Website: crate-barrel
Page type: address-validator
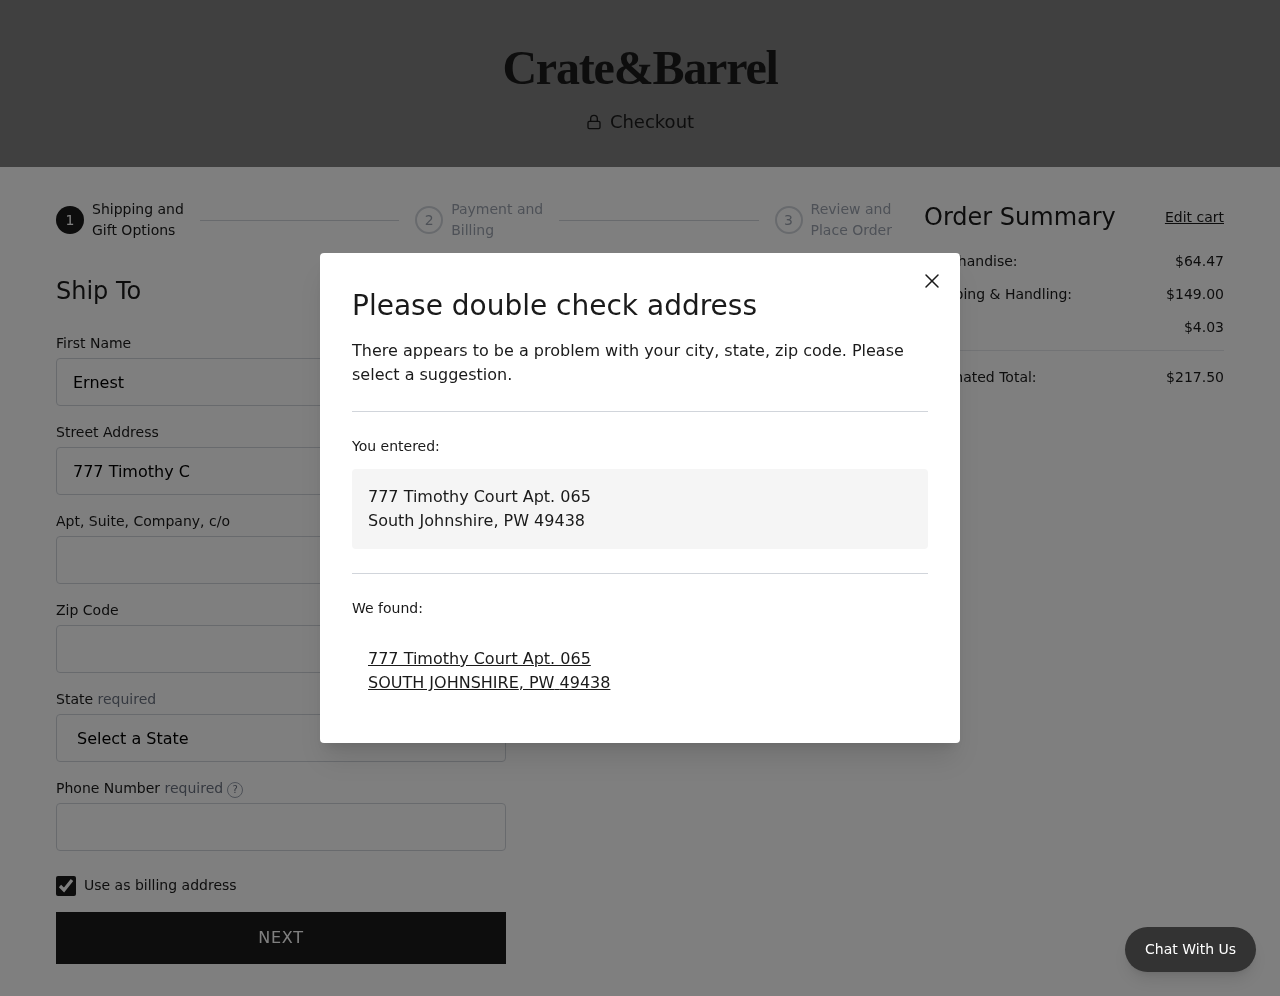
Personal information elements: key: PII_CITY
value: South Johnshire
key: PII_CITY
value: SOUTH JOHNSHIRE
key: PII_FIRSTNAME
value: Ernest
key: PII_PHONE
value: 5897578387
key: PII_POSTCODE
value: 49438
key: PII_STATE
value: PW
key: PII_STATE_ABBR
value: PW
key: PII_STREET
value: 777 Timothy Court Apt. 065
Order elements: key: ORDER_SUBTOTAL
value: $64.47
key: ORDER_SHIPPING_COST
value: $149.00
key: ORDER_TAX
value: $4.03
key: ORDER_TOTAL
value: $217.50